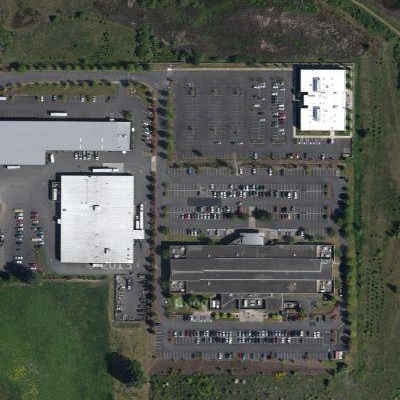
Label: Parking